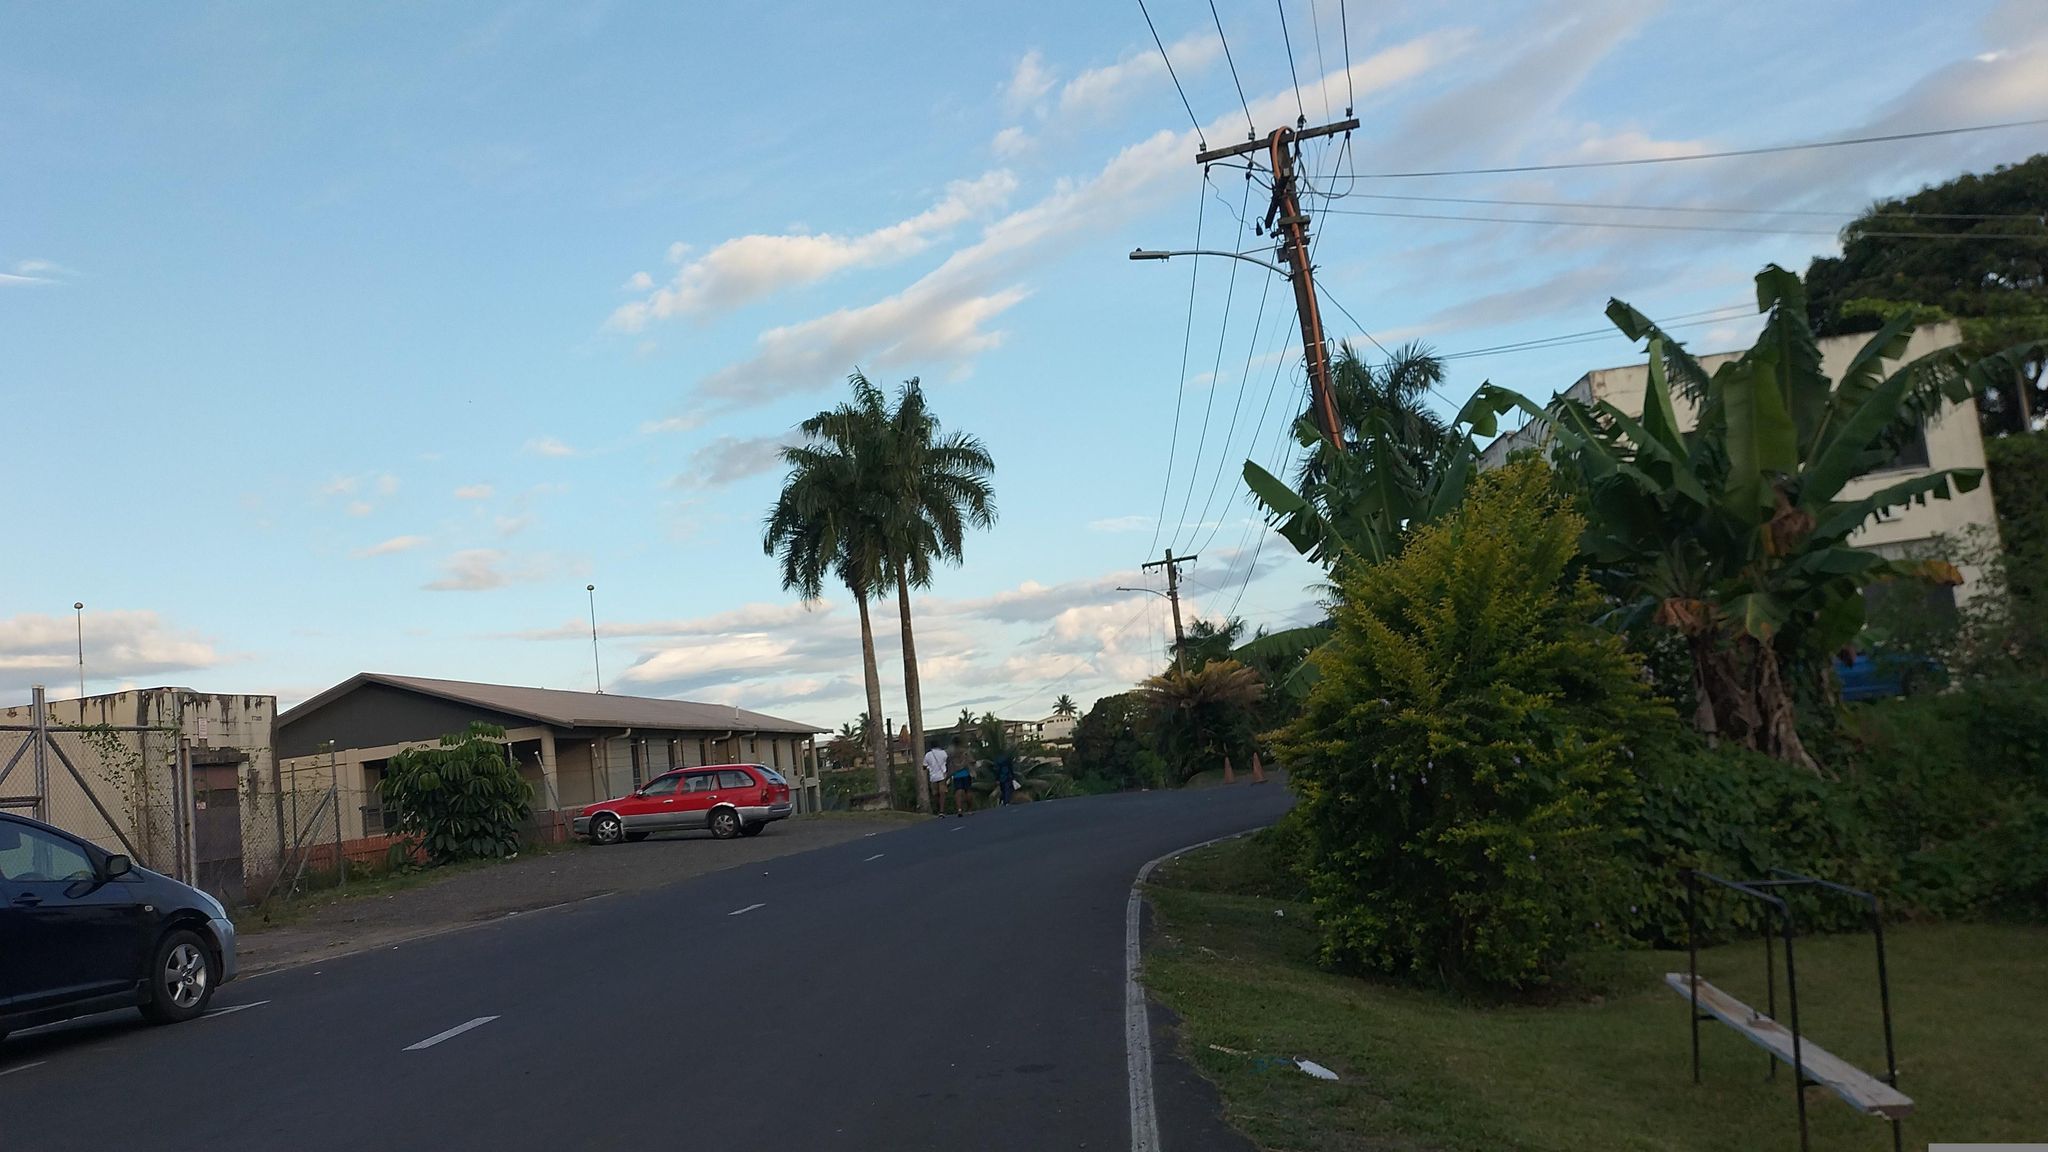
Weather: clear
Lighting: day
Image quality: good
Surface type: cycling surface
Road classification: unclassified, path
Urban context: urban centre
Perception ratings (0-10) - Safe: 6.17, Lively: 7.32, Beautiful: 5.35, Boring: 2.95, Depressing: 2.6, Wealthy: 2.49